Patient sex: M
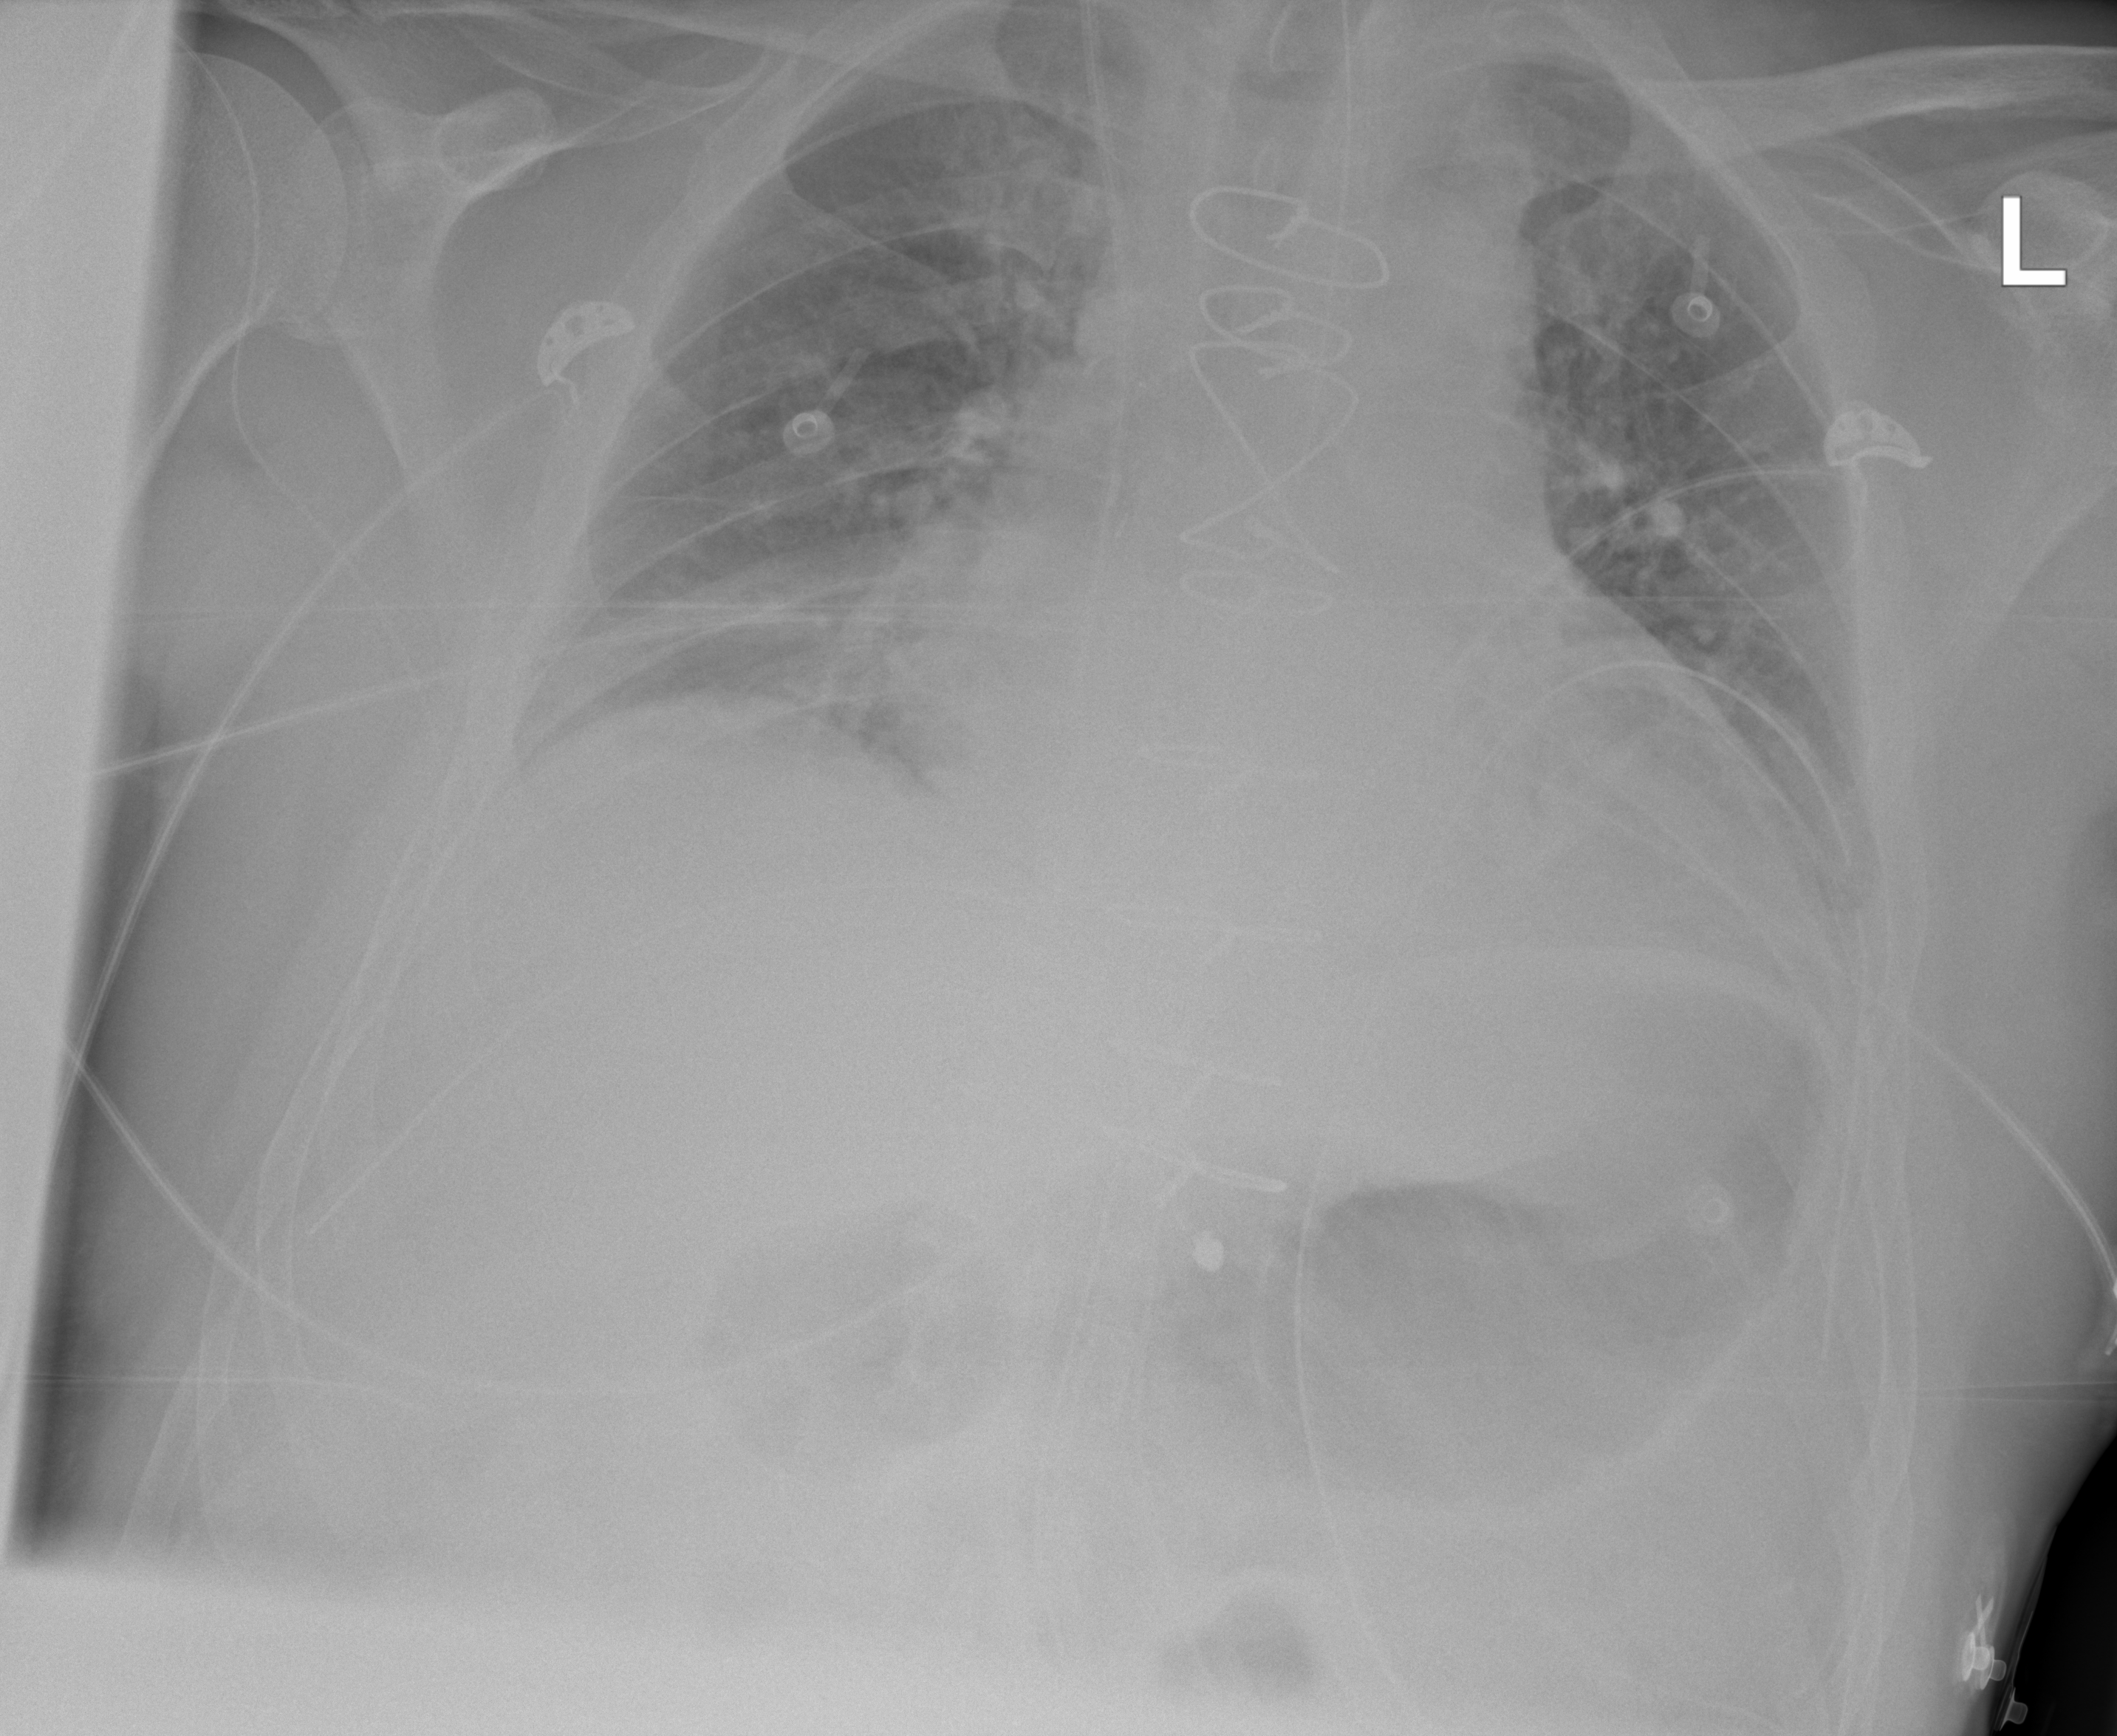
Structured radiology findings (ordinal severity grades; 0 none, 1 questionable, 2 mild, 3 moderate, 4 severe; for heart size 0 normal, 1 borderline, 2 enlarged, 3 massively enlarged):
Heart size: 2
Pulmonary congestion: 2
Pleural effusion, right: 2
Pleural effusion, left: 2
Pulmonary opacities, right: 0
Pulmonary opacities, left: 0
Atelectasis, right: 2
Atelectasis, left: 2